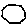
Label: hexagon